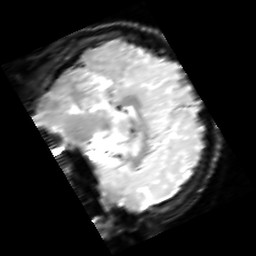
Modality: inplaneT2
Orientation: sagittal
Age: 26
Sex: female